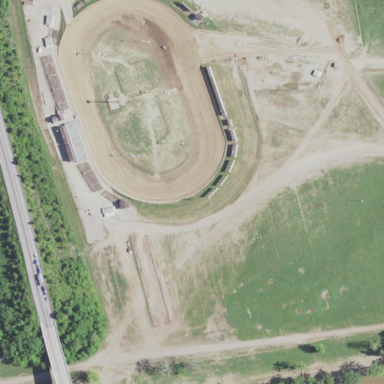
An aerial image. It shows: Dirt raceway for motor sports.